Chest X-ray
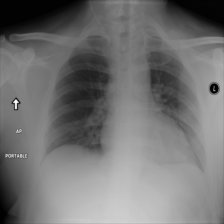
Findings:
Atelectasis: negative
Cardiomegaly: negative
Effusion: negative
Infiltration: negative
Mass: negative
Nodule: negative
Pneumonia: negative
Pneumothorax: negative
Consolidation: negative
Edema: negative
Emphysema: negative
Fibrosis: negative
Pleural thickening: negative
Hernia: negative